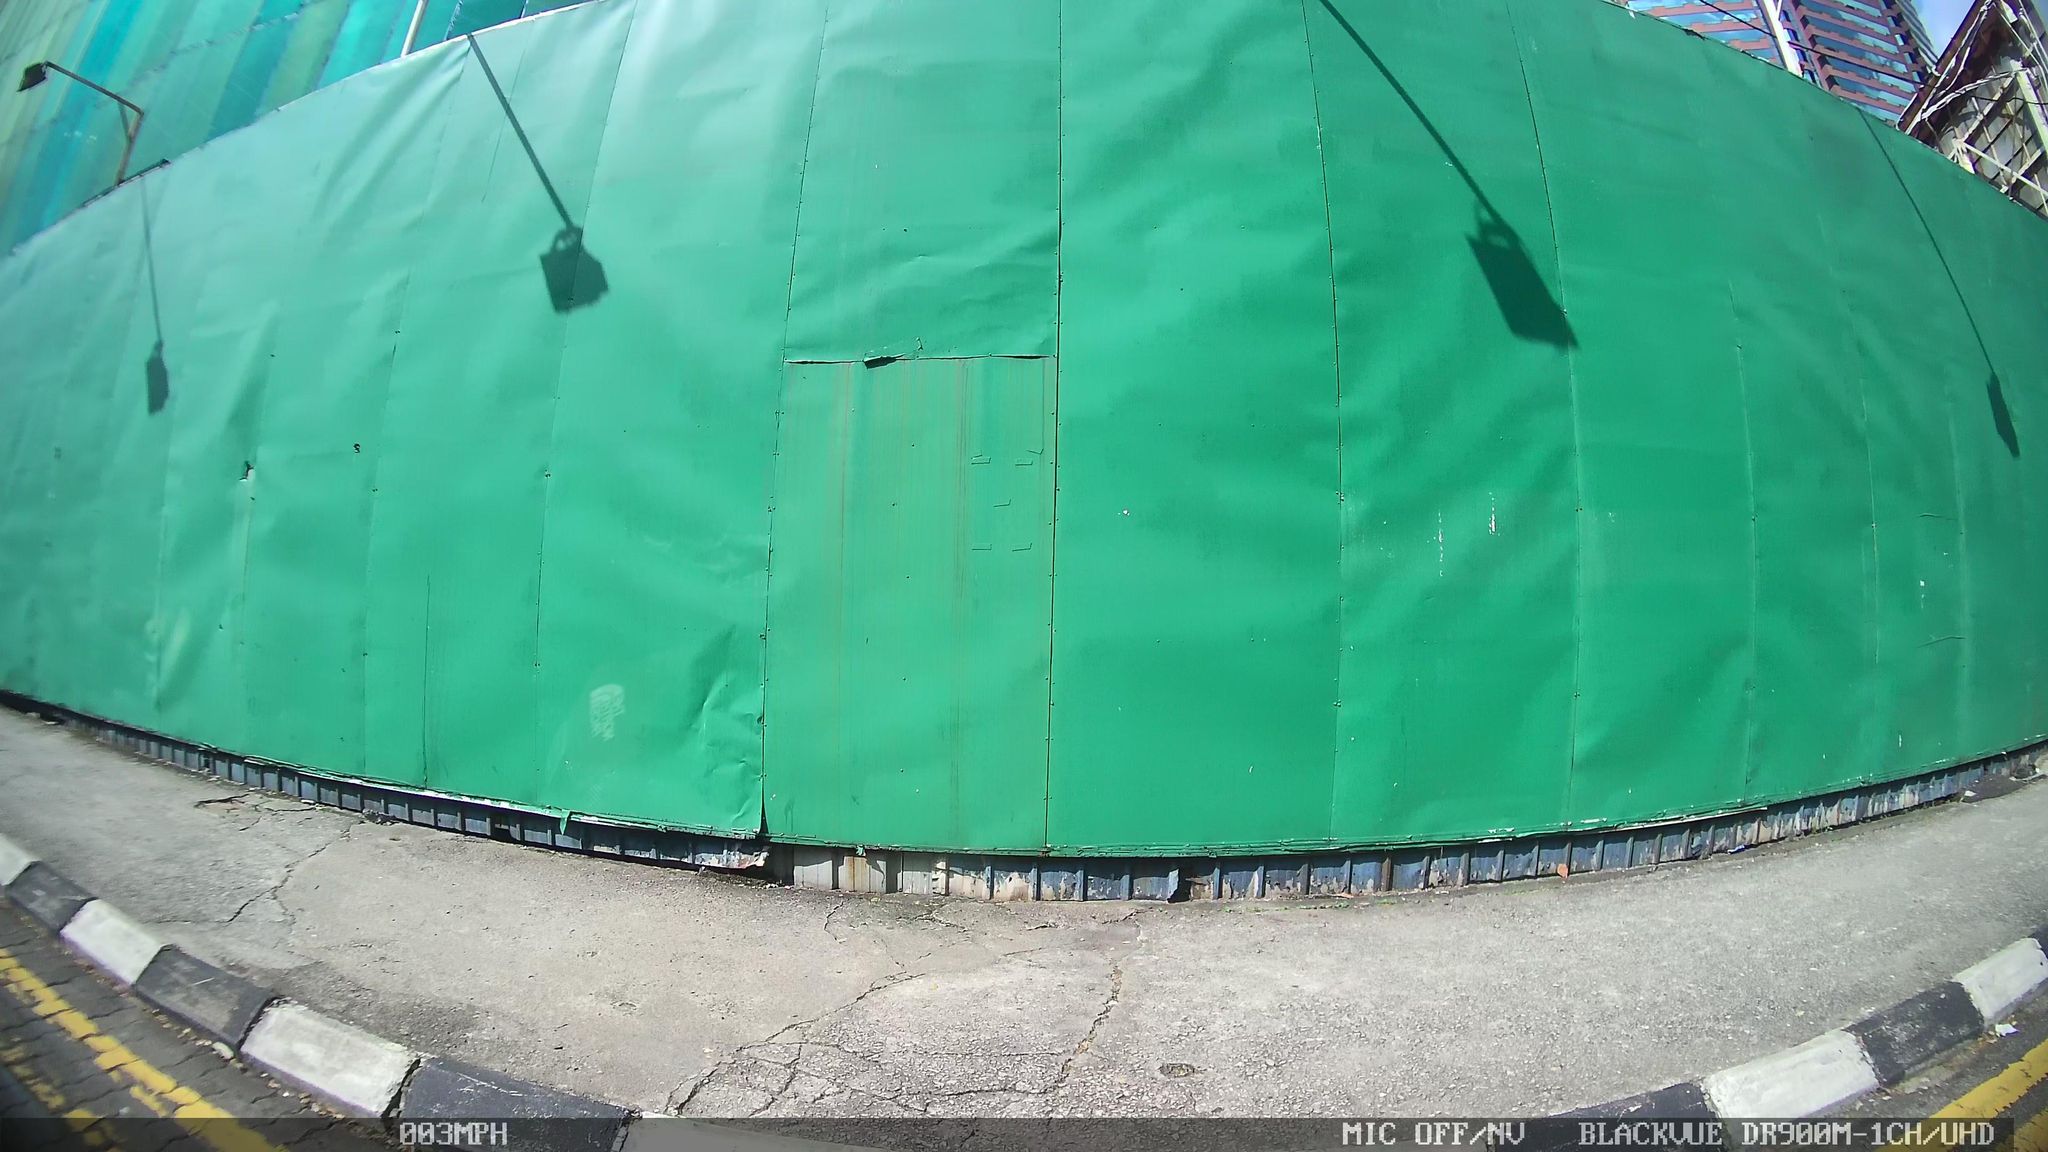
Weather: snowy
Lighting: day
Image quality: good
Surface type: driving surface
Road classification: track, steps
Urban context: urban centre
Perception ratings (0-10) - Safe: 1.13, Lively: 2.02, Beautiful: 1.93, Boring: 6.69, Depressing: 5.31, Wealthy: 3.08